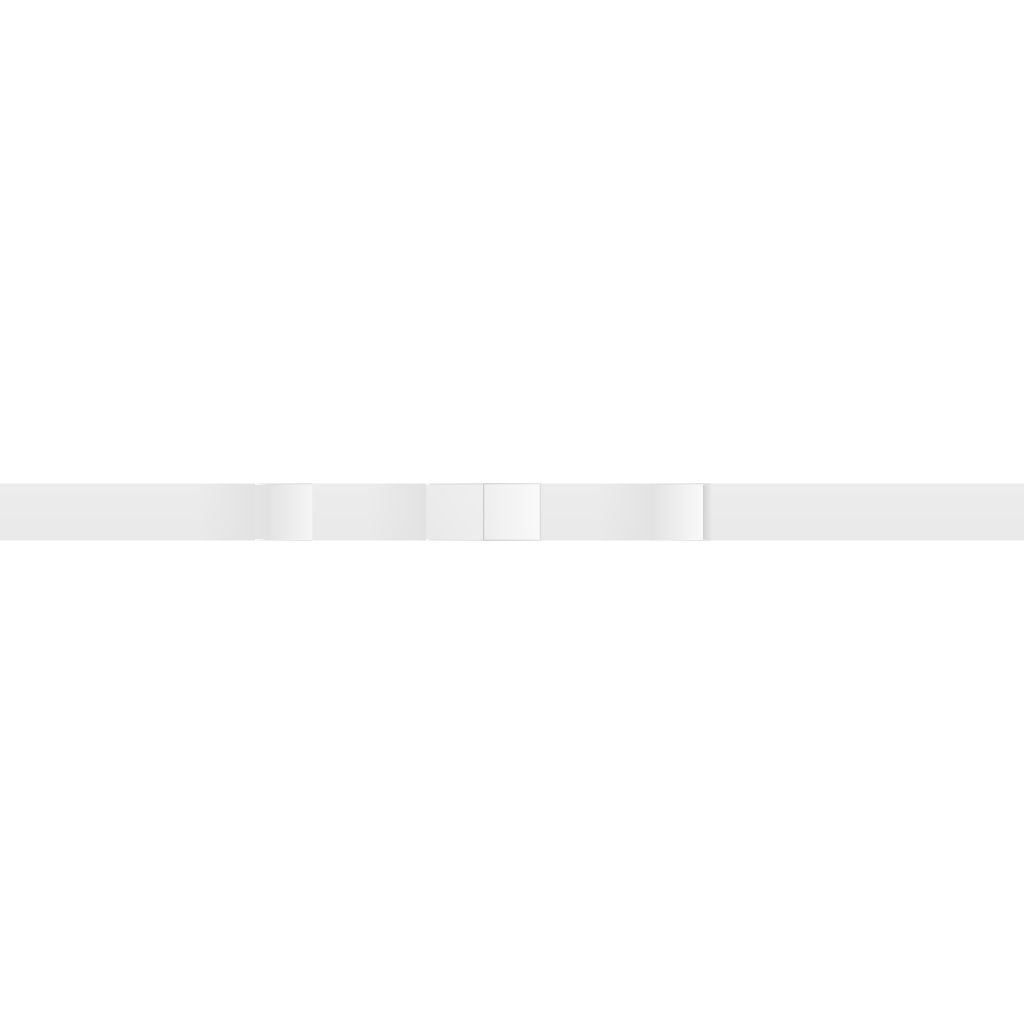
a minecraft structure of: Large Igloo bad low quality